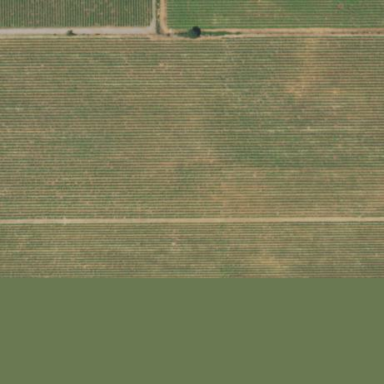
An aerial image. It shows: Vineyard with wine grapes as the main crop.